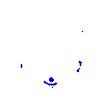
Particle: pion